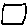
Label: square